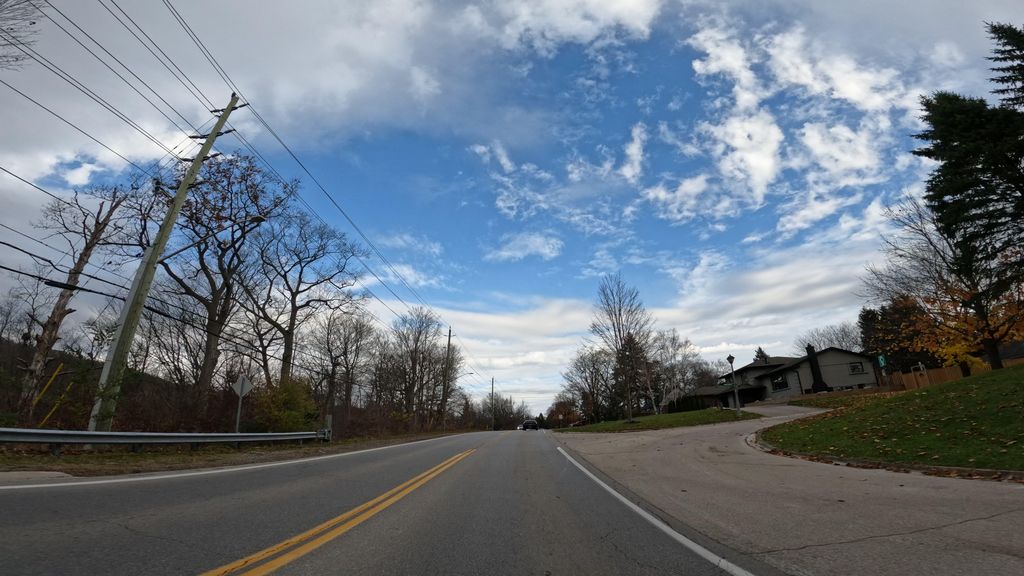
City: hamilton